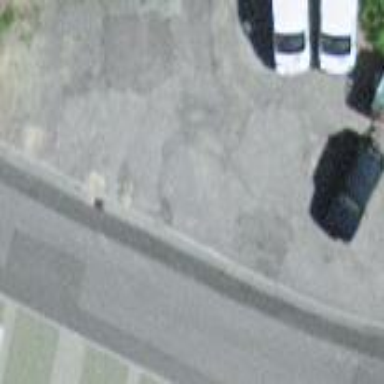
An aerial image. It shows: Parking area with surface.